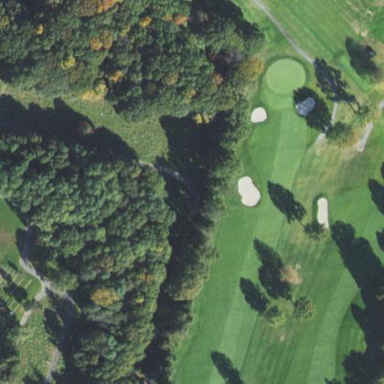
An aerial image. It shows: Scenic golf fairway.